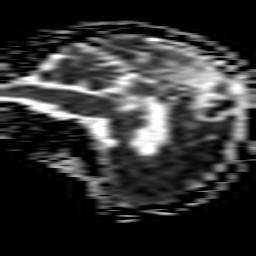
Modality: ADC
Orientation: sagittal
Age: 68
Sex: female
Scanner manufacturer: philips
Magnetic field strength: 1.5 T
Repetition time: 3.689 s
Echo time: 0.09411 s